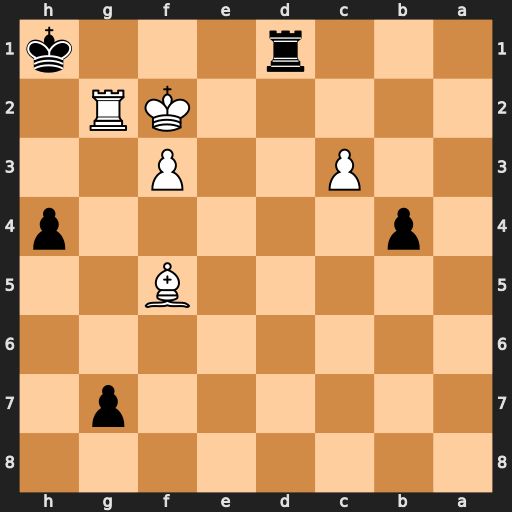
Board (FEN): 8/6p1/8/5B2/1p5p/2P2P2/5KR1/3r3k
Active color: b
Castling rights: -
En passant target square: -
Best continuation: Rd2+ Ke3 Rxg2